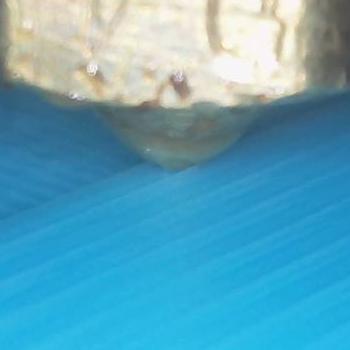
Flow rate: 133%